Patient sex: F
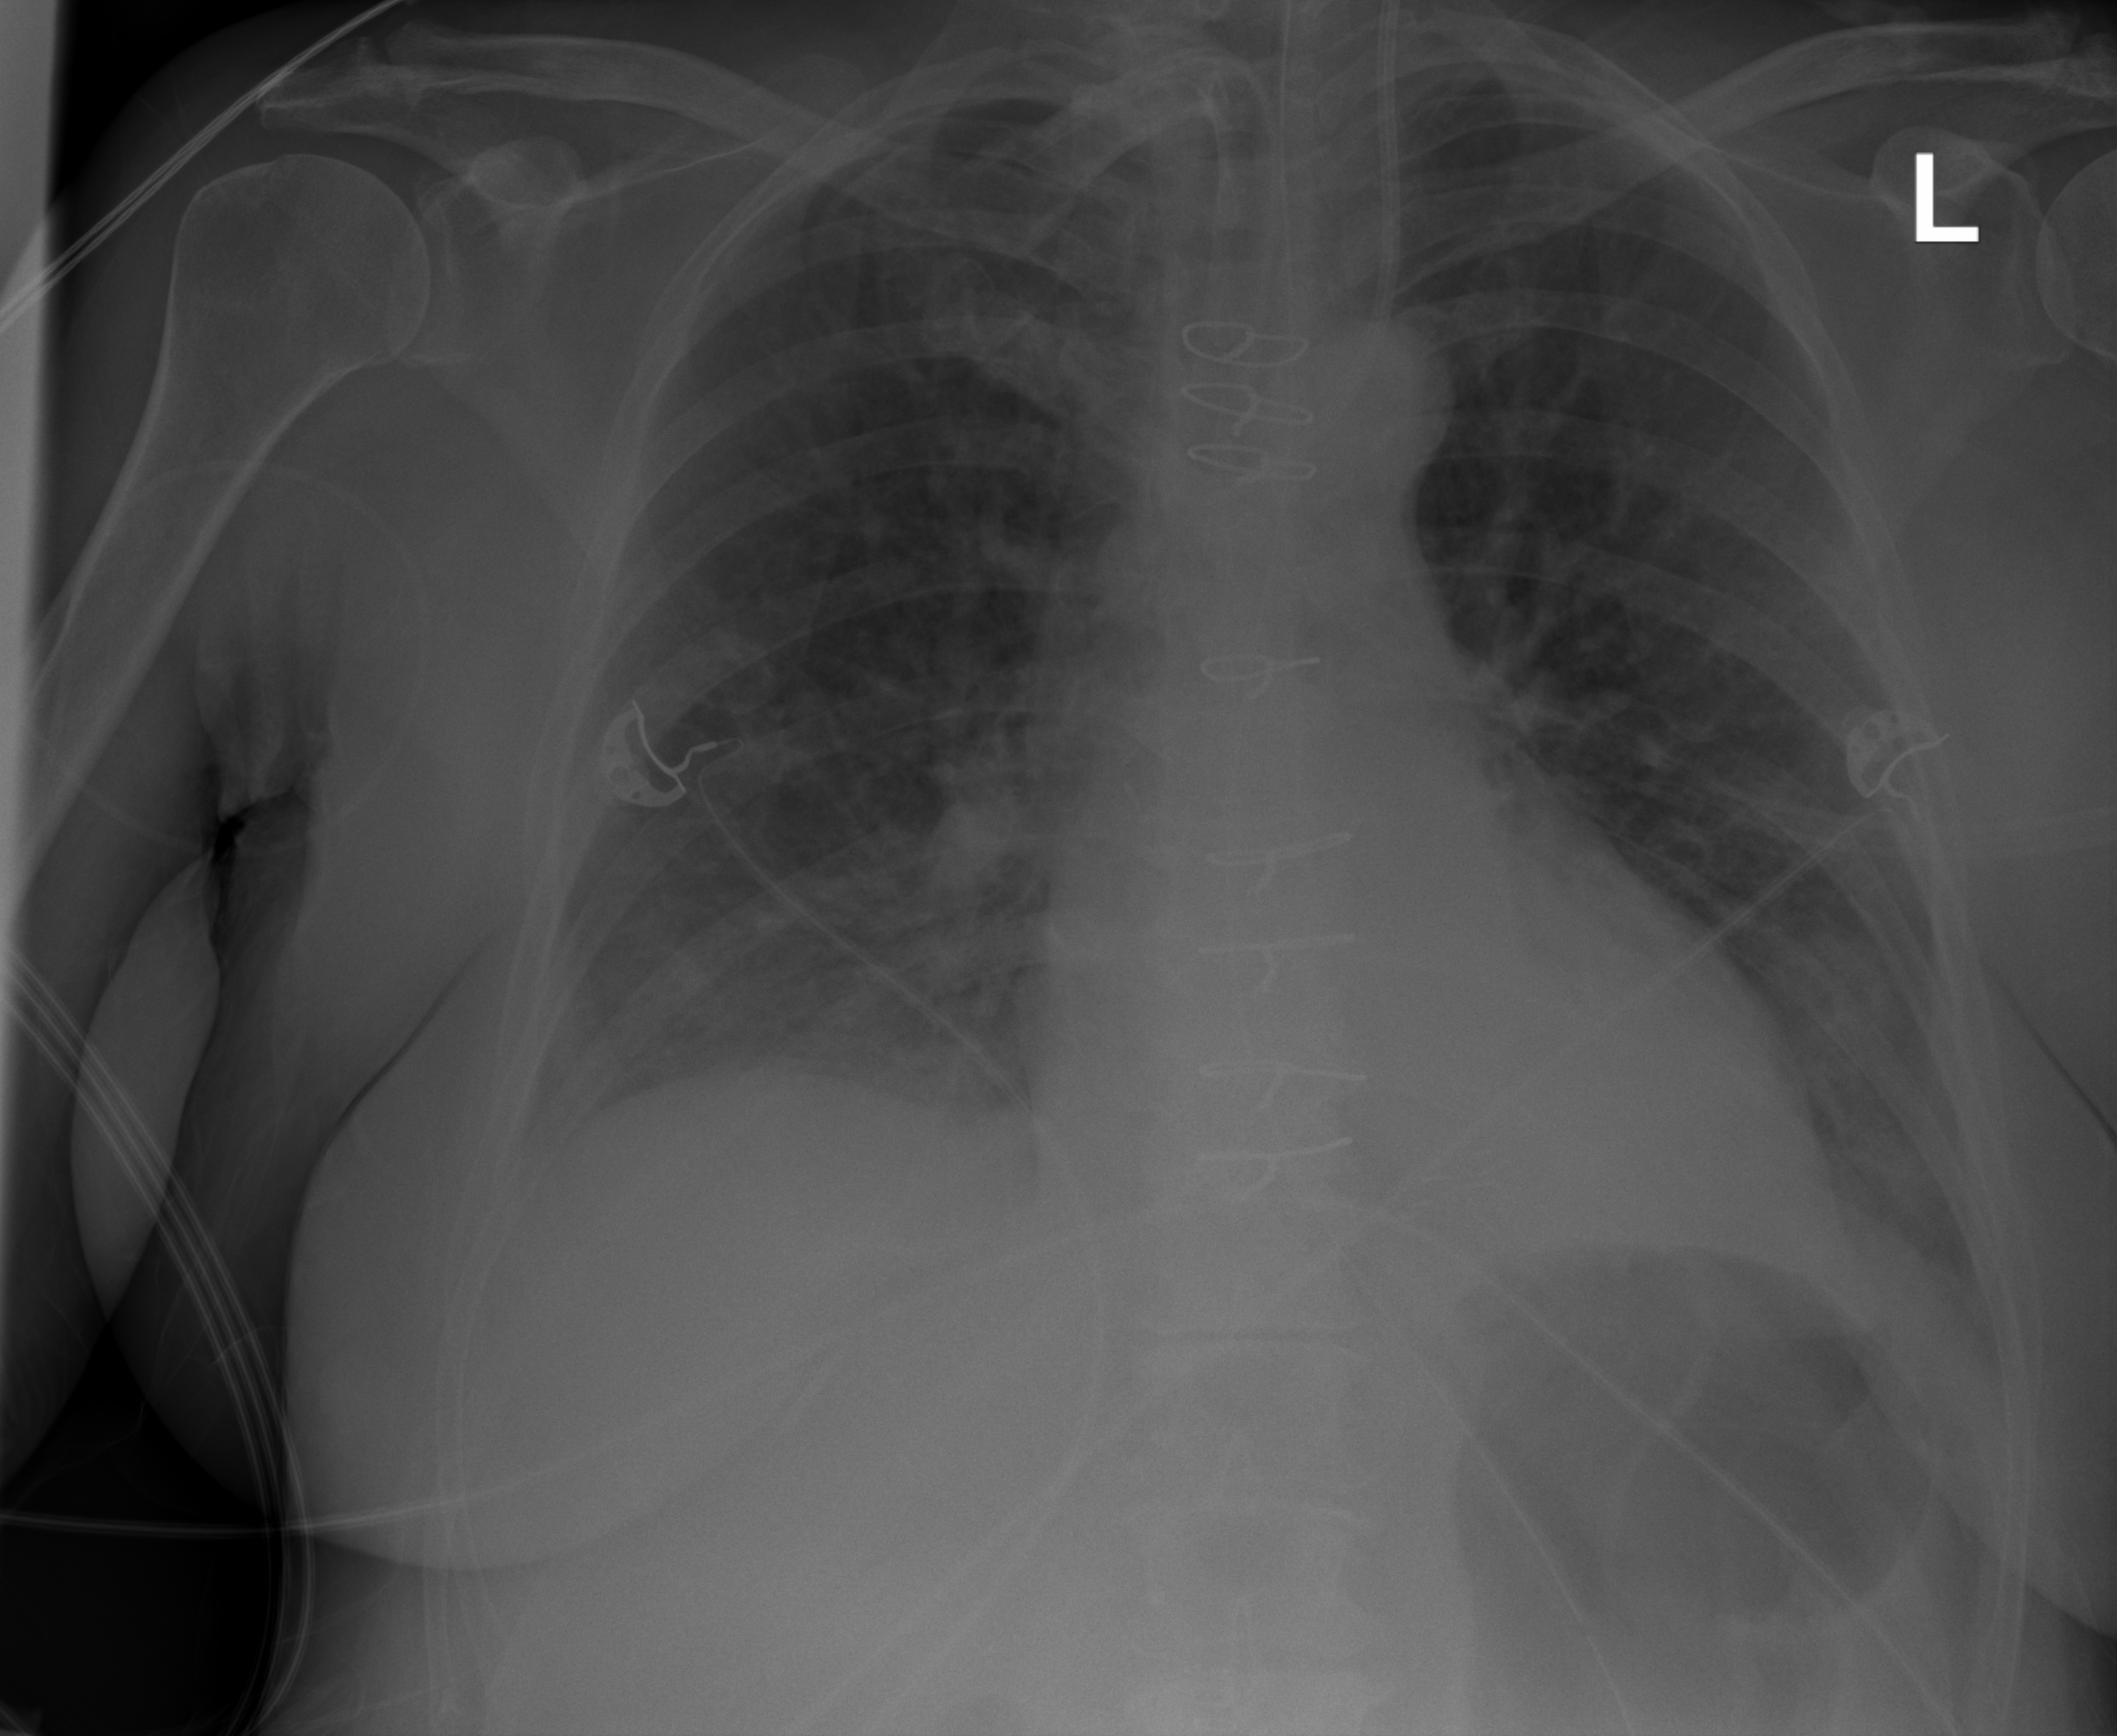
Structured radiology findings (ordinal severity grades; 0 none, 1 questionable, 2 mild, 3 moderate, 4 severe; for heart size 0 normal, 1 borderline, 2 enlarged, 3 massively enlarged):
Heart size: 1
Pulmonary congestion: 2
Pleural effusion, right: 2
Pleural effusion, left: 1
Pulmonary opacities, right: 2
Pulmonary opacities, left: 2
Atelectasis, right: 2
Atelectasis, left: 0